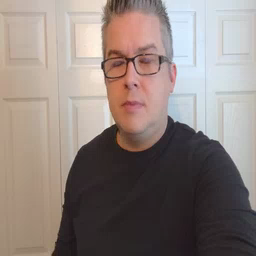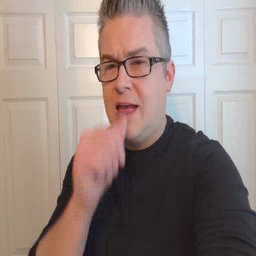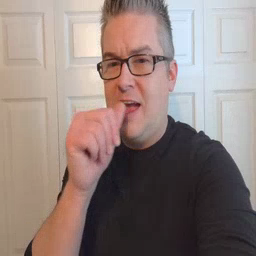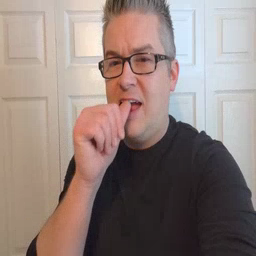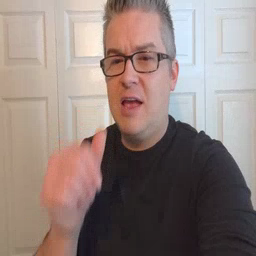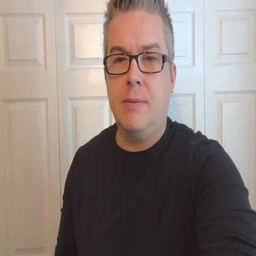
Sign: nuts